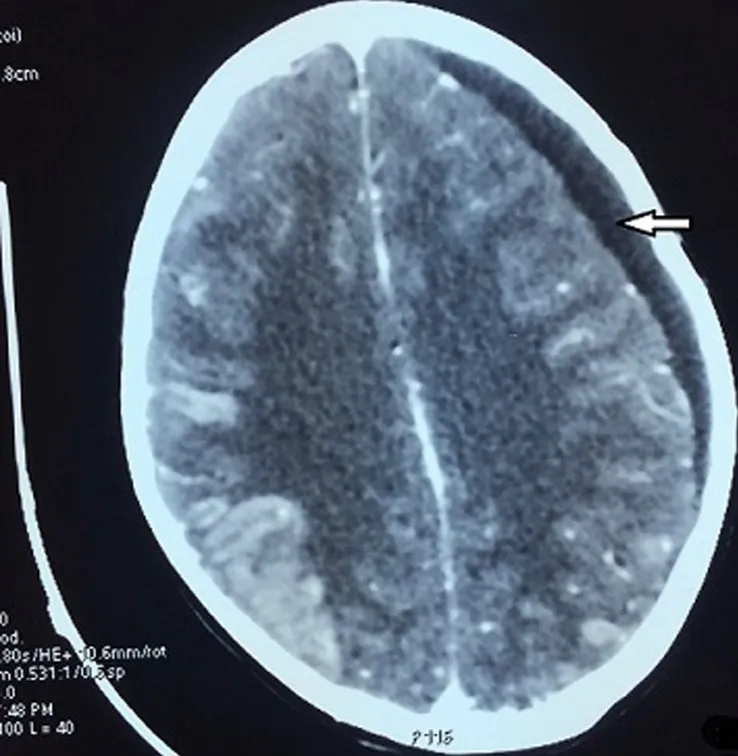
CT of the brain showing subdural chronic hematoma and a serpenginous gyriform enhancement around the contusion in the right parietal and occipital lobes.
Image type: radiology (ct)